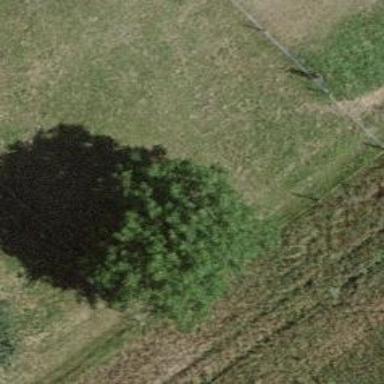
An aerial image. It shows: Agricultural area with deciduous broadleaved trees.